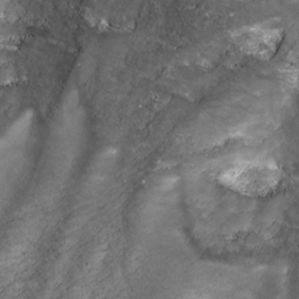
Label: non_frost